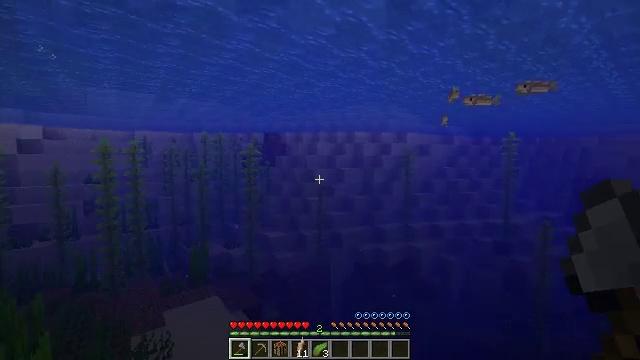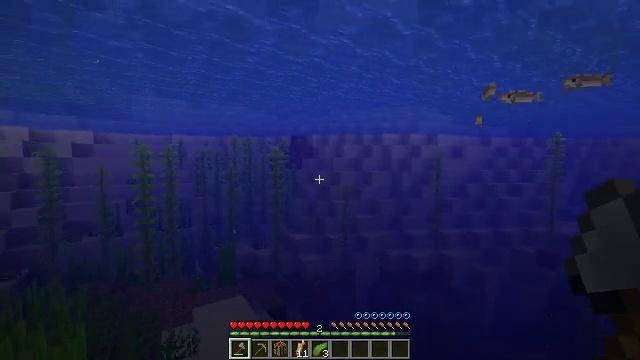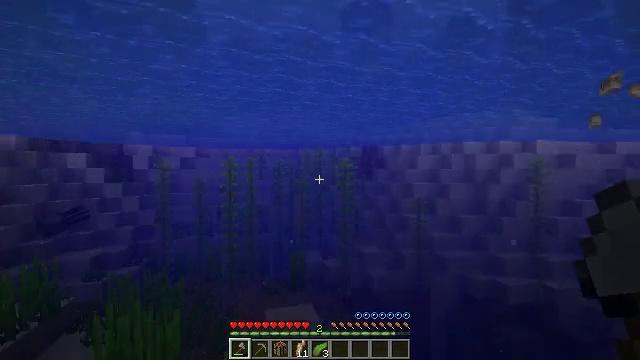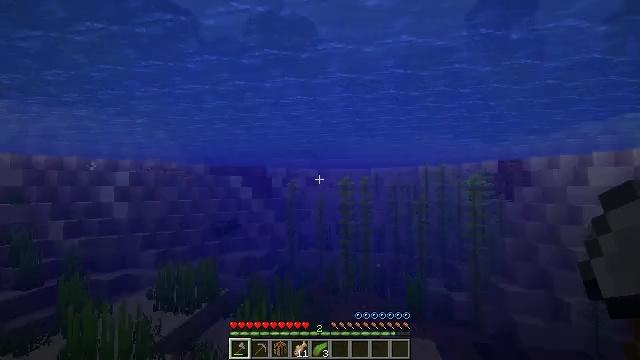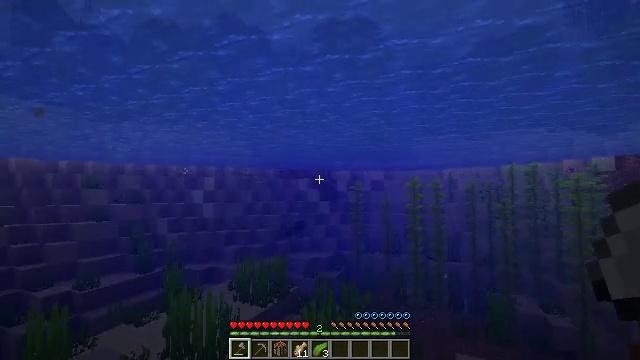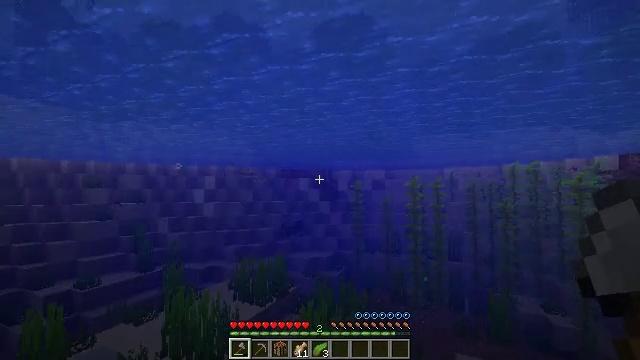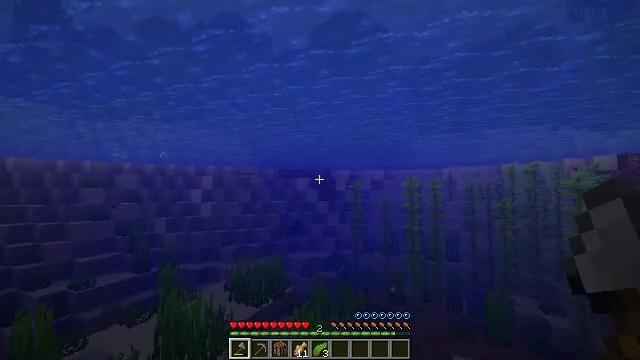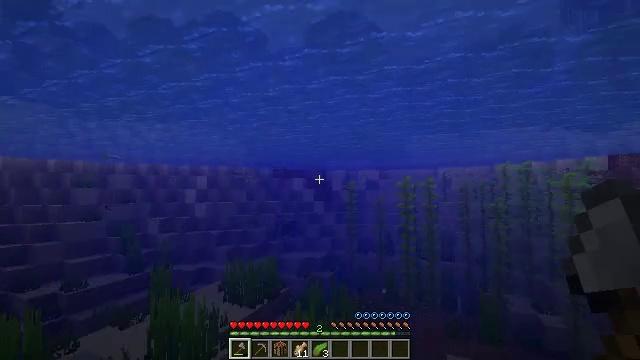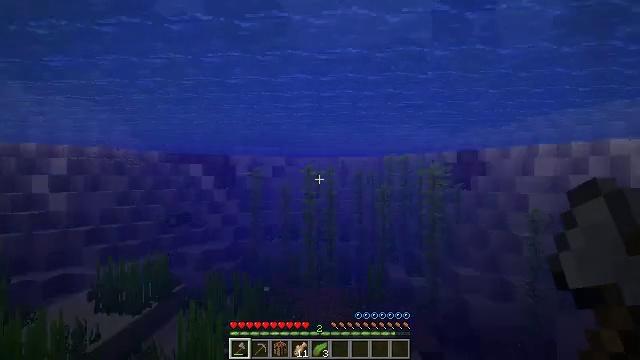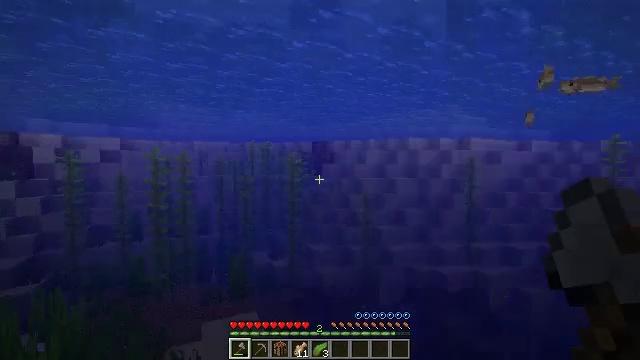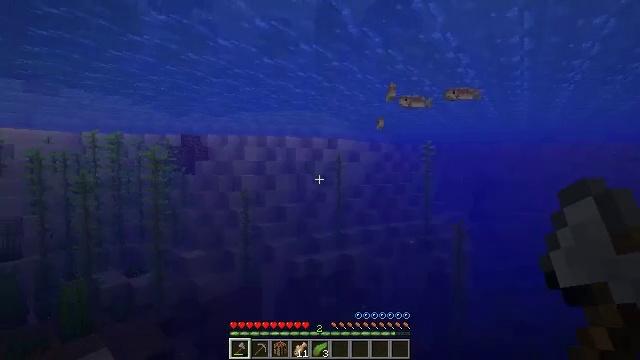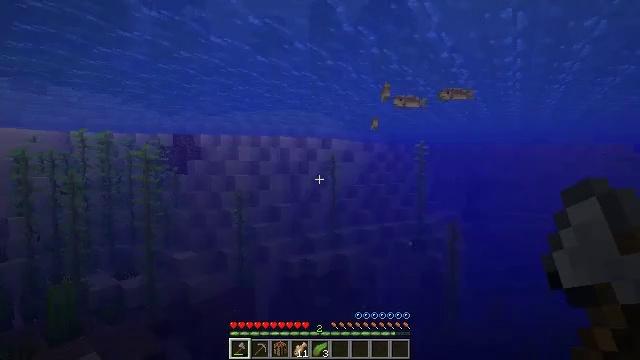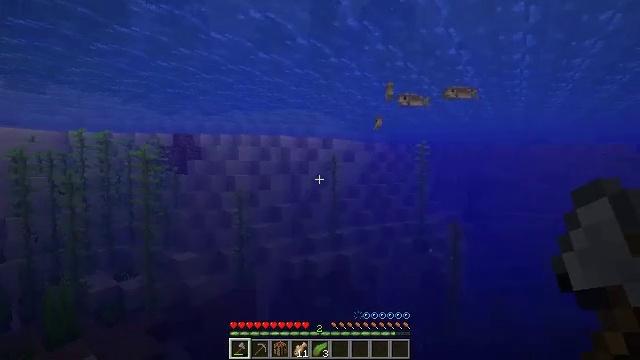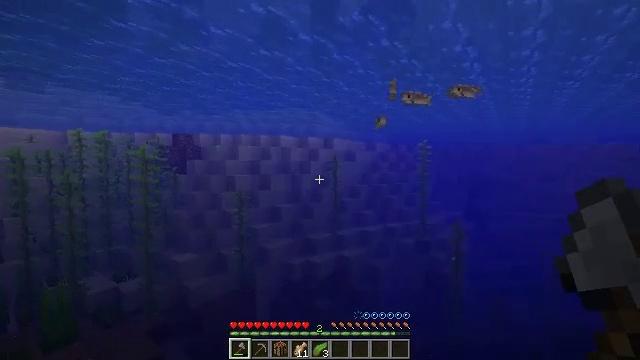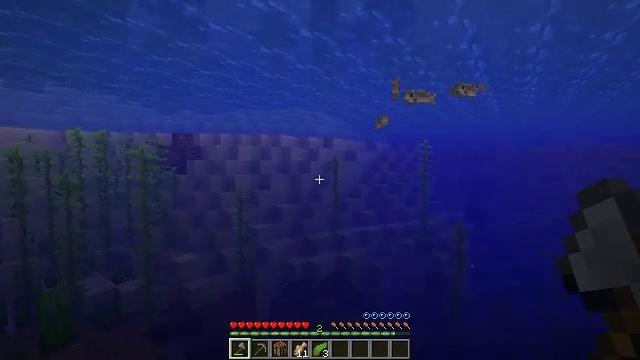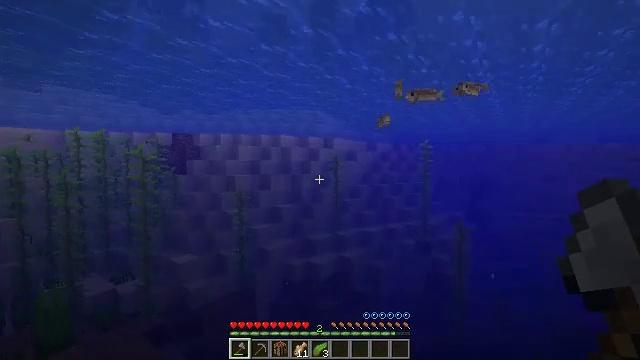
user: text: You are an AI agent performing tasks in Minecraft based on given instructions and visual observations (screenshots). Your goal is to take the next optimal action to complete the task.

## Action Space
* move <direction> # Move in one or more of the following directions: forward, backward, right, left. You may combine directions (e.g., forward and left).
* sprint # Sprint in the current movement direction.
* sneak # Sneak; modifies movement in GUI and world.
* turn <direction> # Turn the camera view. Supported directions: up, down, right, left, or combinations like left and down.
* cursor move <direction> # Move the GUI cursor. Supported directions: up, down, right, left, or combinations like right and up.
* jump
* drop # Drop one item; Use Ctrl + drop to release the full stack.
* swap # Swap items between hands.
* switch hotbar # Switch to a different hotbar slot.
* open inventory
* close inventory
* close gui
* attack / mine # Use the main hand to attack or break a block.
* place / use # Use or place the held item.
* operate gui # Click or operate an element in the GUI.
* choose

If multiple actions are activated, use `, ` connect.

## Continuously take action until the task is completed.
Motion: motion action
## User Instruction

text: Hunt a dolphin.
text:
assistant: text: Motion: move forward, turn left
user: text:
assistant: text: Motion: move forward, turn left and up
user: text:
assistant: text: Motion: move forward, turn left and up
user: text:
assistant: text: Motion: move forward, turn left
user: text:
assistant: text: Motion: move forward
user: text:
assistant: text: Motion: move forward
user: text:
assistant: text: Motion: move forward
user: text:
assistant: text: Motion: move forward, turn right and down
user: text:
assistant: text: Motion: move forward, turn right and down
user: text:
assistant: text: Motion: move forward, turn right
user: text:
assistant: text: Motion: move forward, turn right
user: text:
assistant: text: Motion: move forward
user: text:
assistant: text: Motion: move forward
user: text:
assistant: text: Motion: move forward
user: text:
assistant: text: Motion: move forward
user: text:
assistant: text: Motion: move forward
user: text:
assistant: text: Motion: move forward and move right
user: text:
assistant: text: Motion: move forward and move right
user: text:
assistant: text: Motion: move forward and move right
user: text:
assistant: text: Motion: move forward and move right
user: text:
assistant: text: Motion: move forward and move right
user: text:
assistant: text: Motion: move forward and move right
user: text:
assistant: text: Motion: move forward and move right
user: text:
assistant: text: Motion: move forward
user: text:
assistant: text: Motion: move forward, turn right and up
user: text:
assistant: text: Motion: move forward
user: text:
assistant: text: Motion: move forward
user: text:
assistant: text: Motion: move forward, turn left and up
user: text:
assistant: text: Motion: move forward, turn left
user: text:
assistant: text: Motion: move forward, turn left and up